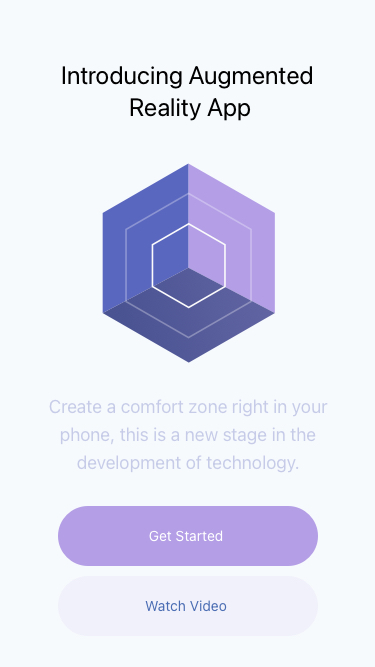
Text in this UI design:
Create a comfort zone right in your phone, this is a new stage in the development of technology.
Watch Video
Get Started
Introducing Augmented
 Reality App